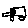
Label: car